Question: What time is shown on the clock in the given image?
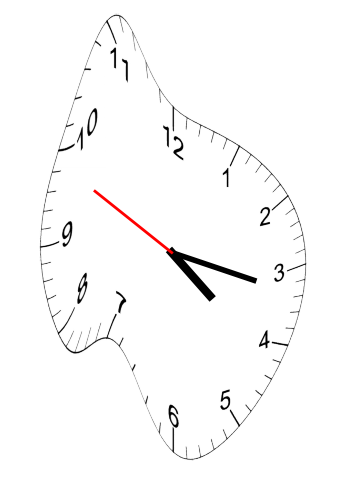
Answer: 04:16:49